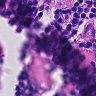
Metastatic tissue present: no